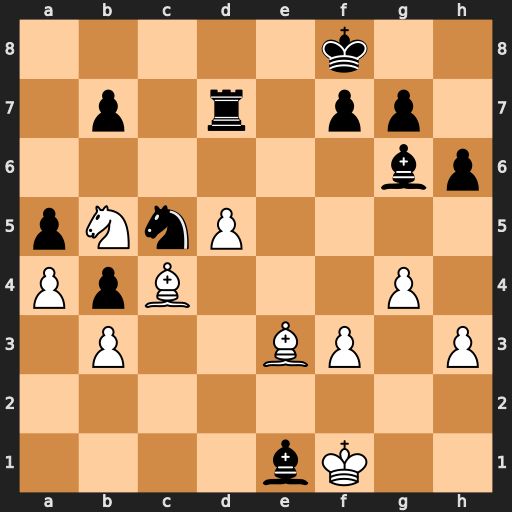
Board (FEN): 5k2/1p1r1pp1/6bp/pNnP4/PpB3P1/1P2BP1P/8/4bK2
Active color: w
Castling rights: -
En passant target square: -
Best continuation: Bxc5+ Kg8 Kxe1